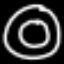
Label: donut